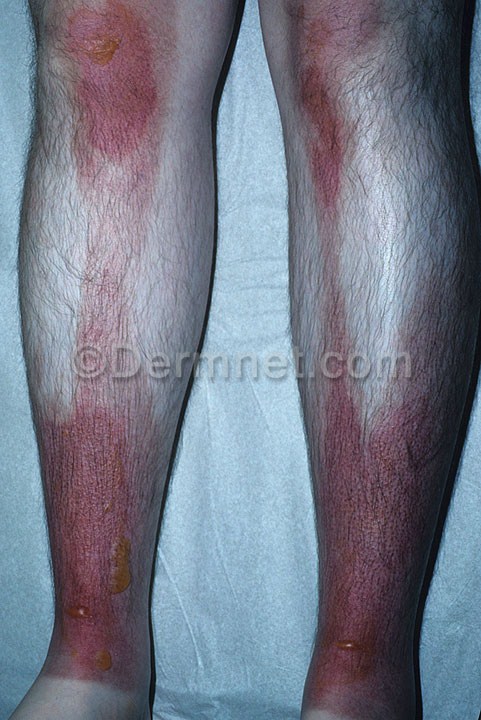
Disease: Light Diseases and Disorders of Pigmentation